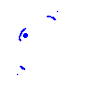
Particle: pion